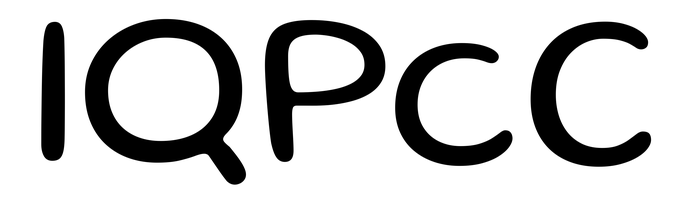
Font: Gluten_Light